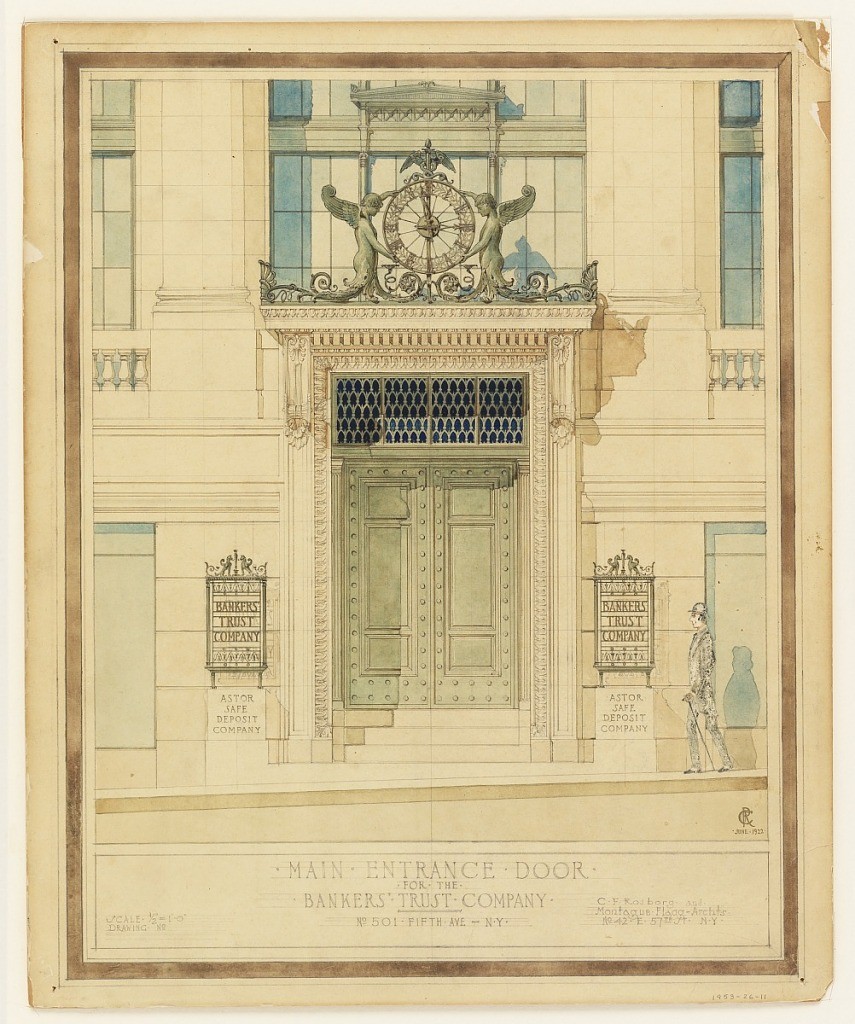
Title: Design for main entrance door for the Bankers' Trust Company, New York, NY
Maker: Christian Francis Rosborg, 1881 – 1953
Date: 1922
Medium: Graphite, brush and watercolor, gold tempera on illustration board
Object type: Drawing
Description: Elevation of design for main entrance to the bank building. A pair of bronze doors surmounted by grille panels, enclosed within a monumental stone frame composed of classical motifs and borders. A projecting entablature above with a clock supported by two winged figures. Lettered, lower center: MAIN-ENTRANCE.DOOR / FOR. THE . / BANKERS' . TRUST. COMPANY. / No 501-Fifth Ave-N.Y. Inscribed in lower right: C. F. Rosborg. and . / Montague. Flagg. Archts. / No 42-E. 57th St. N.Y.